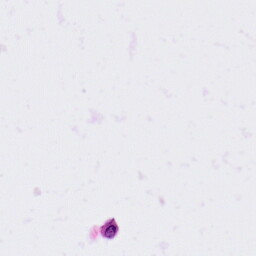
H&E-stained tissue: Ovarian